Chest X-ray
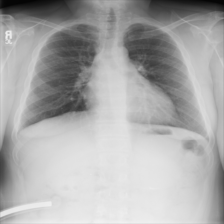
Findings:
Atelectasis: negative
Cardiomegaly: negative
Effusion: negative
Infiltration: negative
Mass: negative
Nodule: negative
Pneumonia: negative
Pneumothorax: negative
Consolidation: negative
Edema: negative
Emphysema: negative
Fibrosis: negative
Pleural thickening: negative
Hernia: negative